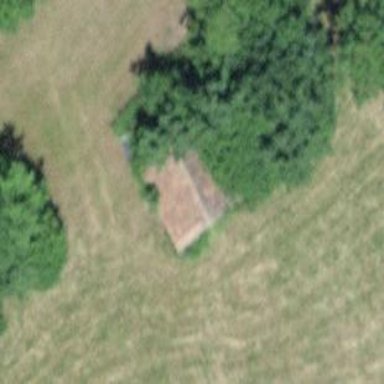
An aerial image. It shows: Rural barn.